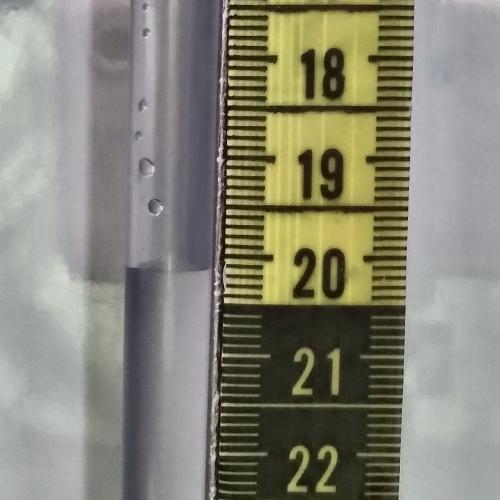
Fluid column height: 20.1 cm